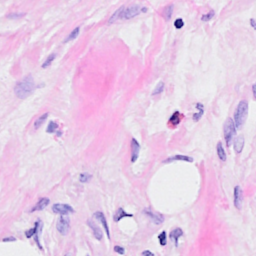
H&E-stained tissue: Breast